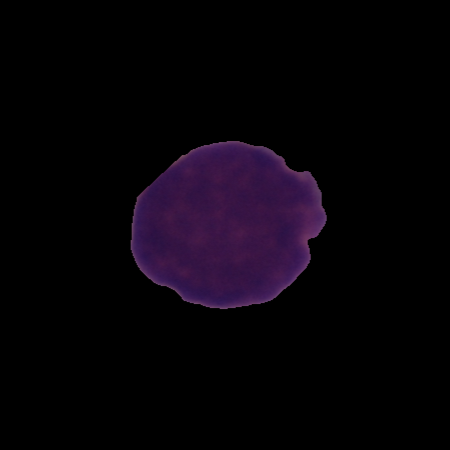
Label: cancer